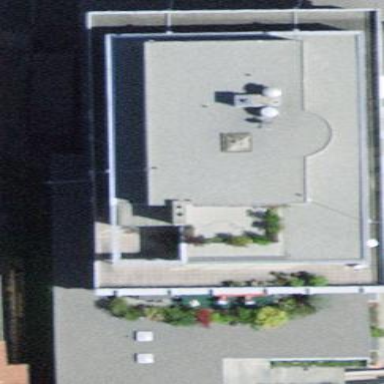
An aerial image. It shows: Apartment building with flat roof.